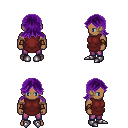
a pixel art fantasy rpg character, male body template, human, dark skin, maroon tunic, magenta pants, purple loose hair, leather bracers, metal boots, four views (front, back, left, right), 2x2 character sprite sheet, small pixel art, hard edges, no anti-aliasing